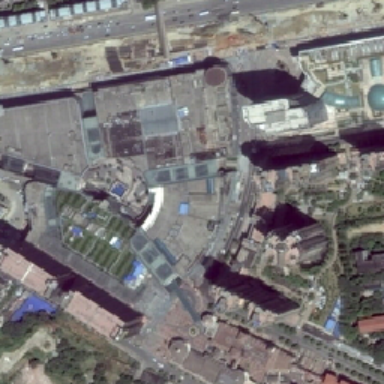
Prosperous areas are mainly in the economic field .